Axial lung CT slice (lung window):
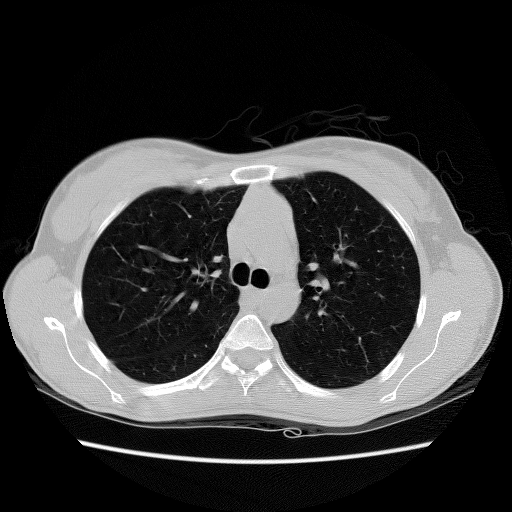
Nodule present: no